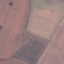
Label: AnnualCrop